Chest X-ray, PA view. Patient: 37 years old, sex F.
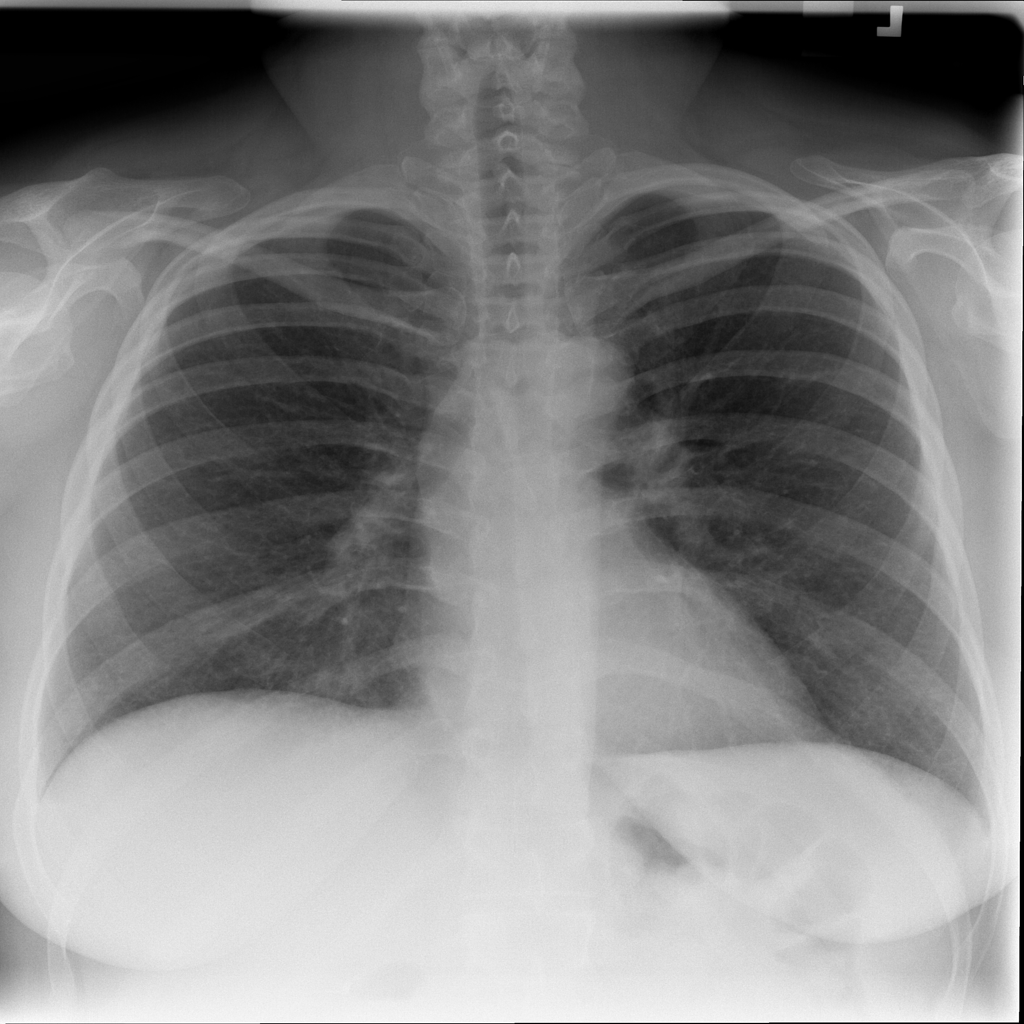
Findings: No Finding